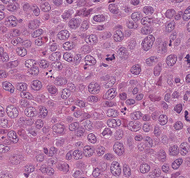
Tumor epithelial tissue: yes
Tumor-associated stroma tissue: no
Normal tissue: no